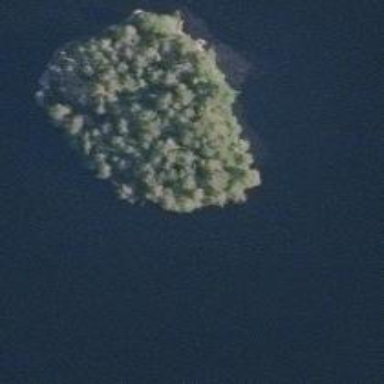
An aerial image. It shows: Island covered with woodland.